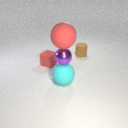
large red rubber sphere above small purple metal sphere